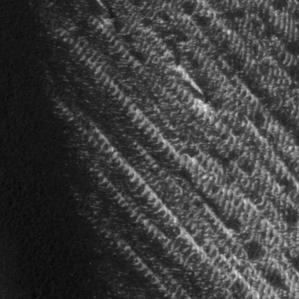
Label: frost